Question: I want to show a popup view in my app in full screen, This screen contains tabbar and navigation bar both, i am getting the problem is when popup shows, it display only in middle of the screen, but I want to show in fullscreen and above on tabbar and navigationbar, If any person have any idea please provide yout thoughts and solution.I am attaching screenshot of my problem, plz give some solution.
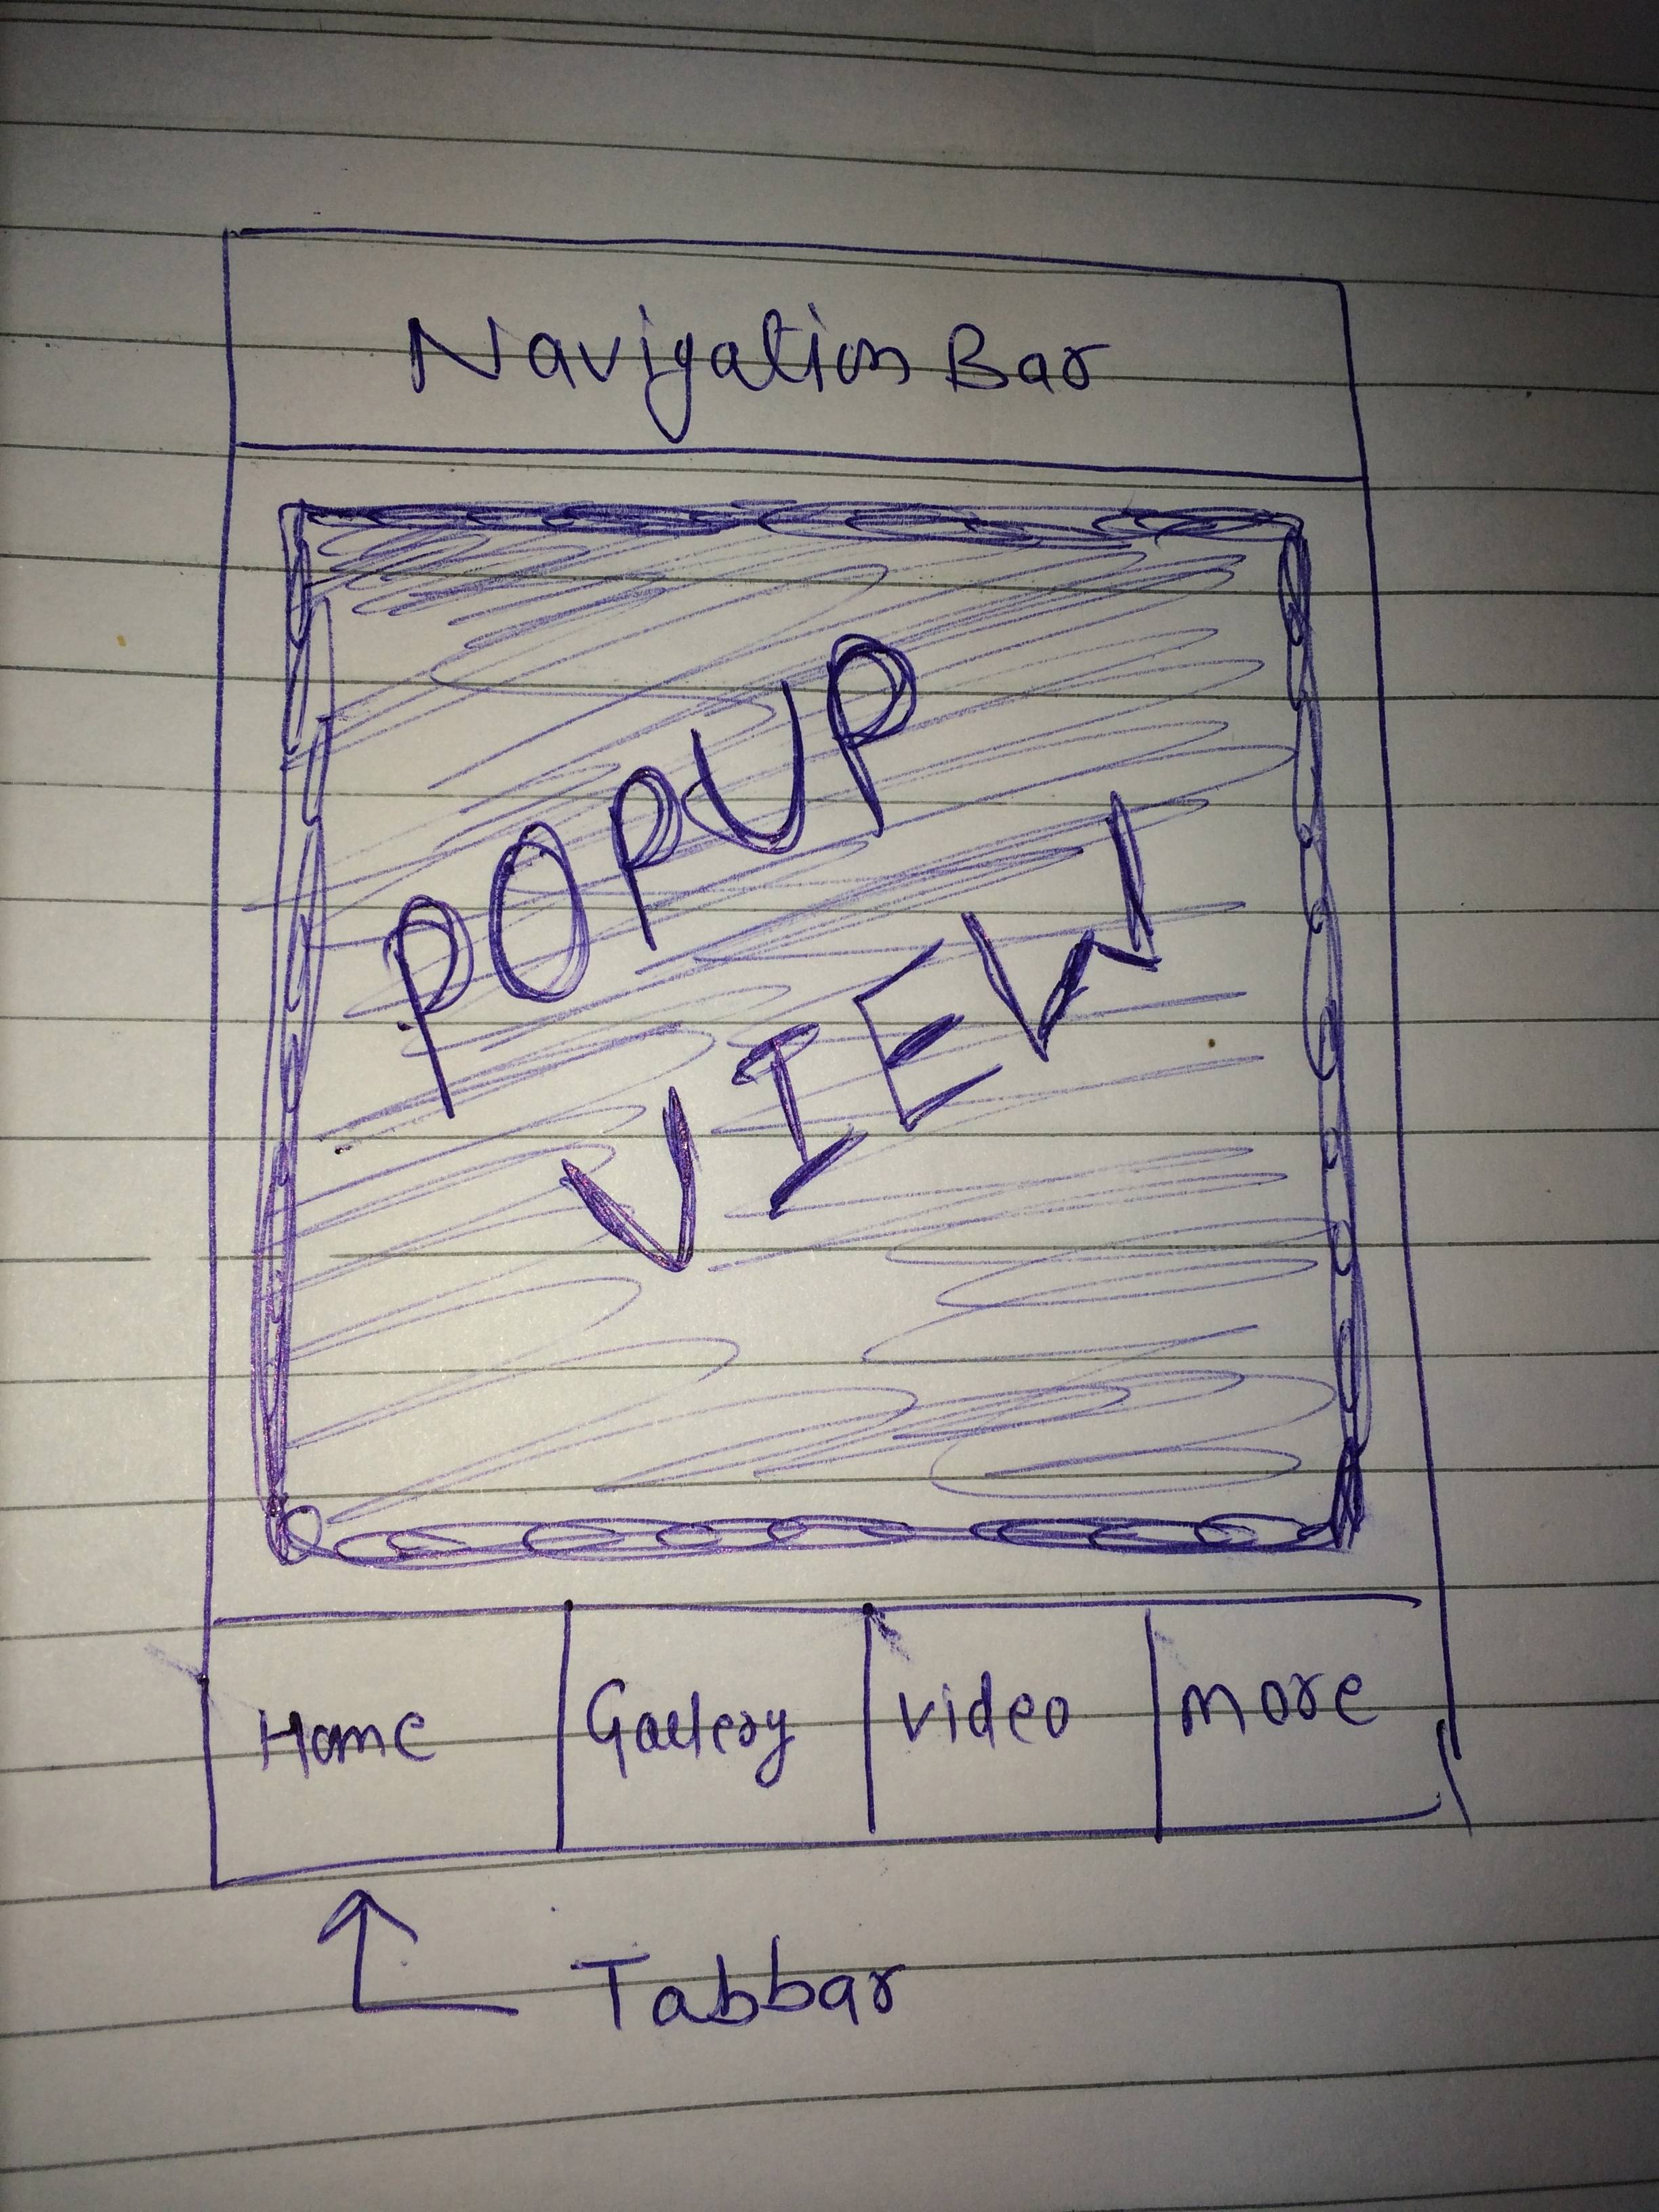
Answer: '''
self.container = [[UIView alloc] initWithFrame:self.window.bounds];
[self.container addSubview:self.alertView];
[self.window addSubview:self.container];
'''